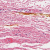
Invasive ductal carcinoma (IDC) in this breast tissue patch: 0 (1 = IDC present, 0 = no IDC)